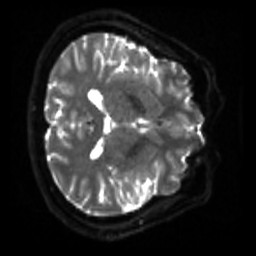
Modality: sbref
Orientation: axial
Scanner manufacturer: siemens
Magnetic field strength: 3 T
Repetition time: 4 s
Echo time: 0.0594 s